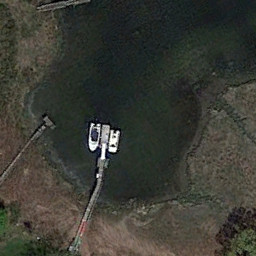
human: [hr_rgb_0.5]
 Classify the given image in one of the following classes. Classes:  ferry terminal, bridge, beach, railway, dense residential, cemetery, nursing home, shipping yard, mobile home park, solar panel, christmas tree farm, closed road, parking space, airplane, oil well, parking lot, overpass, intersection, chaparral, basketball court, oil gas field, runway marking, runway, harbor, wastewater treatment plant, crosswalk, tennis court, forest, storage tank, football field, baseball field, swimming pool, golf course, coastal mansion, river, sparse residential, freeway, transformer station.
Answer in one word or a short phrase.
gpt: ferry terminal